Field crop: tomato
Growth stage: 1
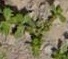
Species: portulaca